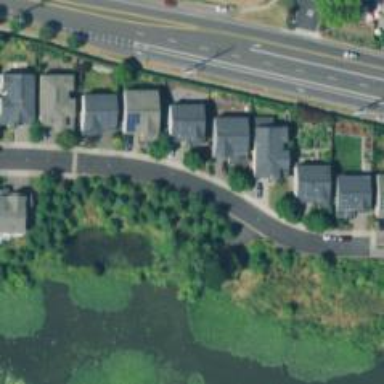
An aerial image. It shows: Residential road with sidewalk on the left.